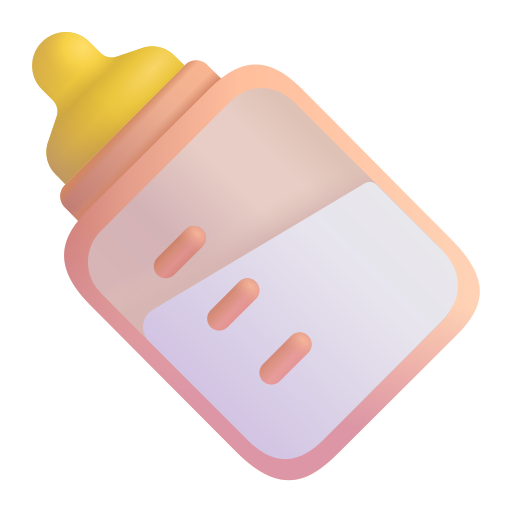
baby bottle color